Interaction volume radius: 10 \u00c5
Interaction volume height: 15 \u00c5
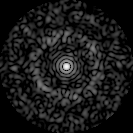
Disorder parameter: 0.8397